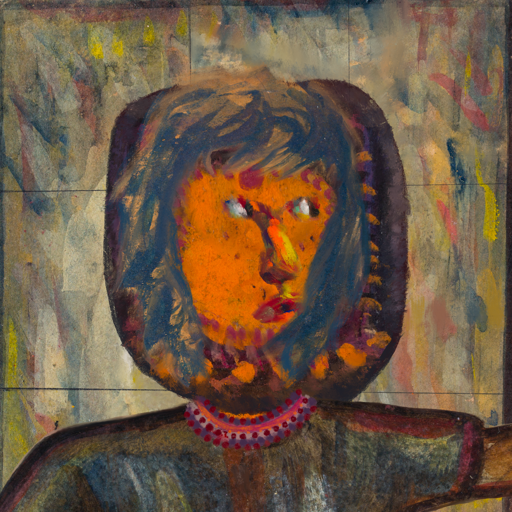
Background: GypsyMother, Head And Neck Side: Doll_w_Hair, Face Side: An_Impression, Bust: Mosgoul, Hair Side: In_The_Sun, Head Accessory: Blank, Second Necklace: Blank, Necklace: Roy_Bahadur, Baby: Blank